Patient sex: M
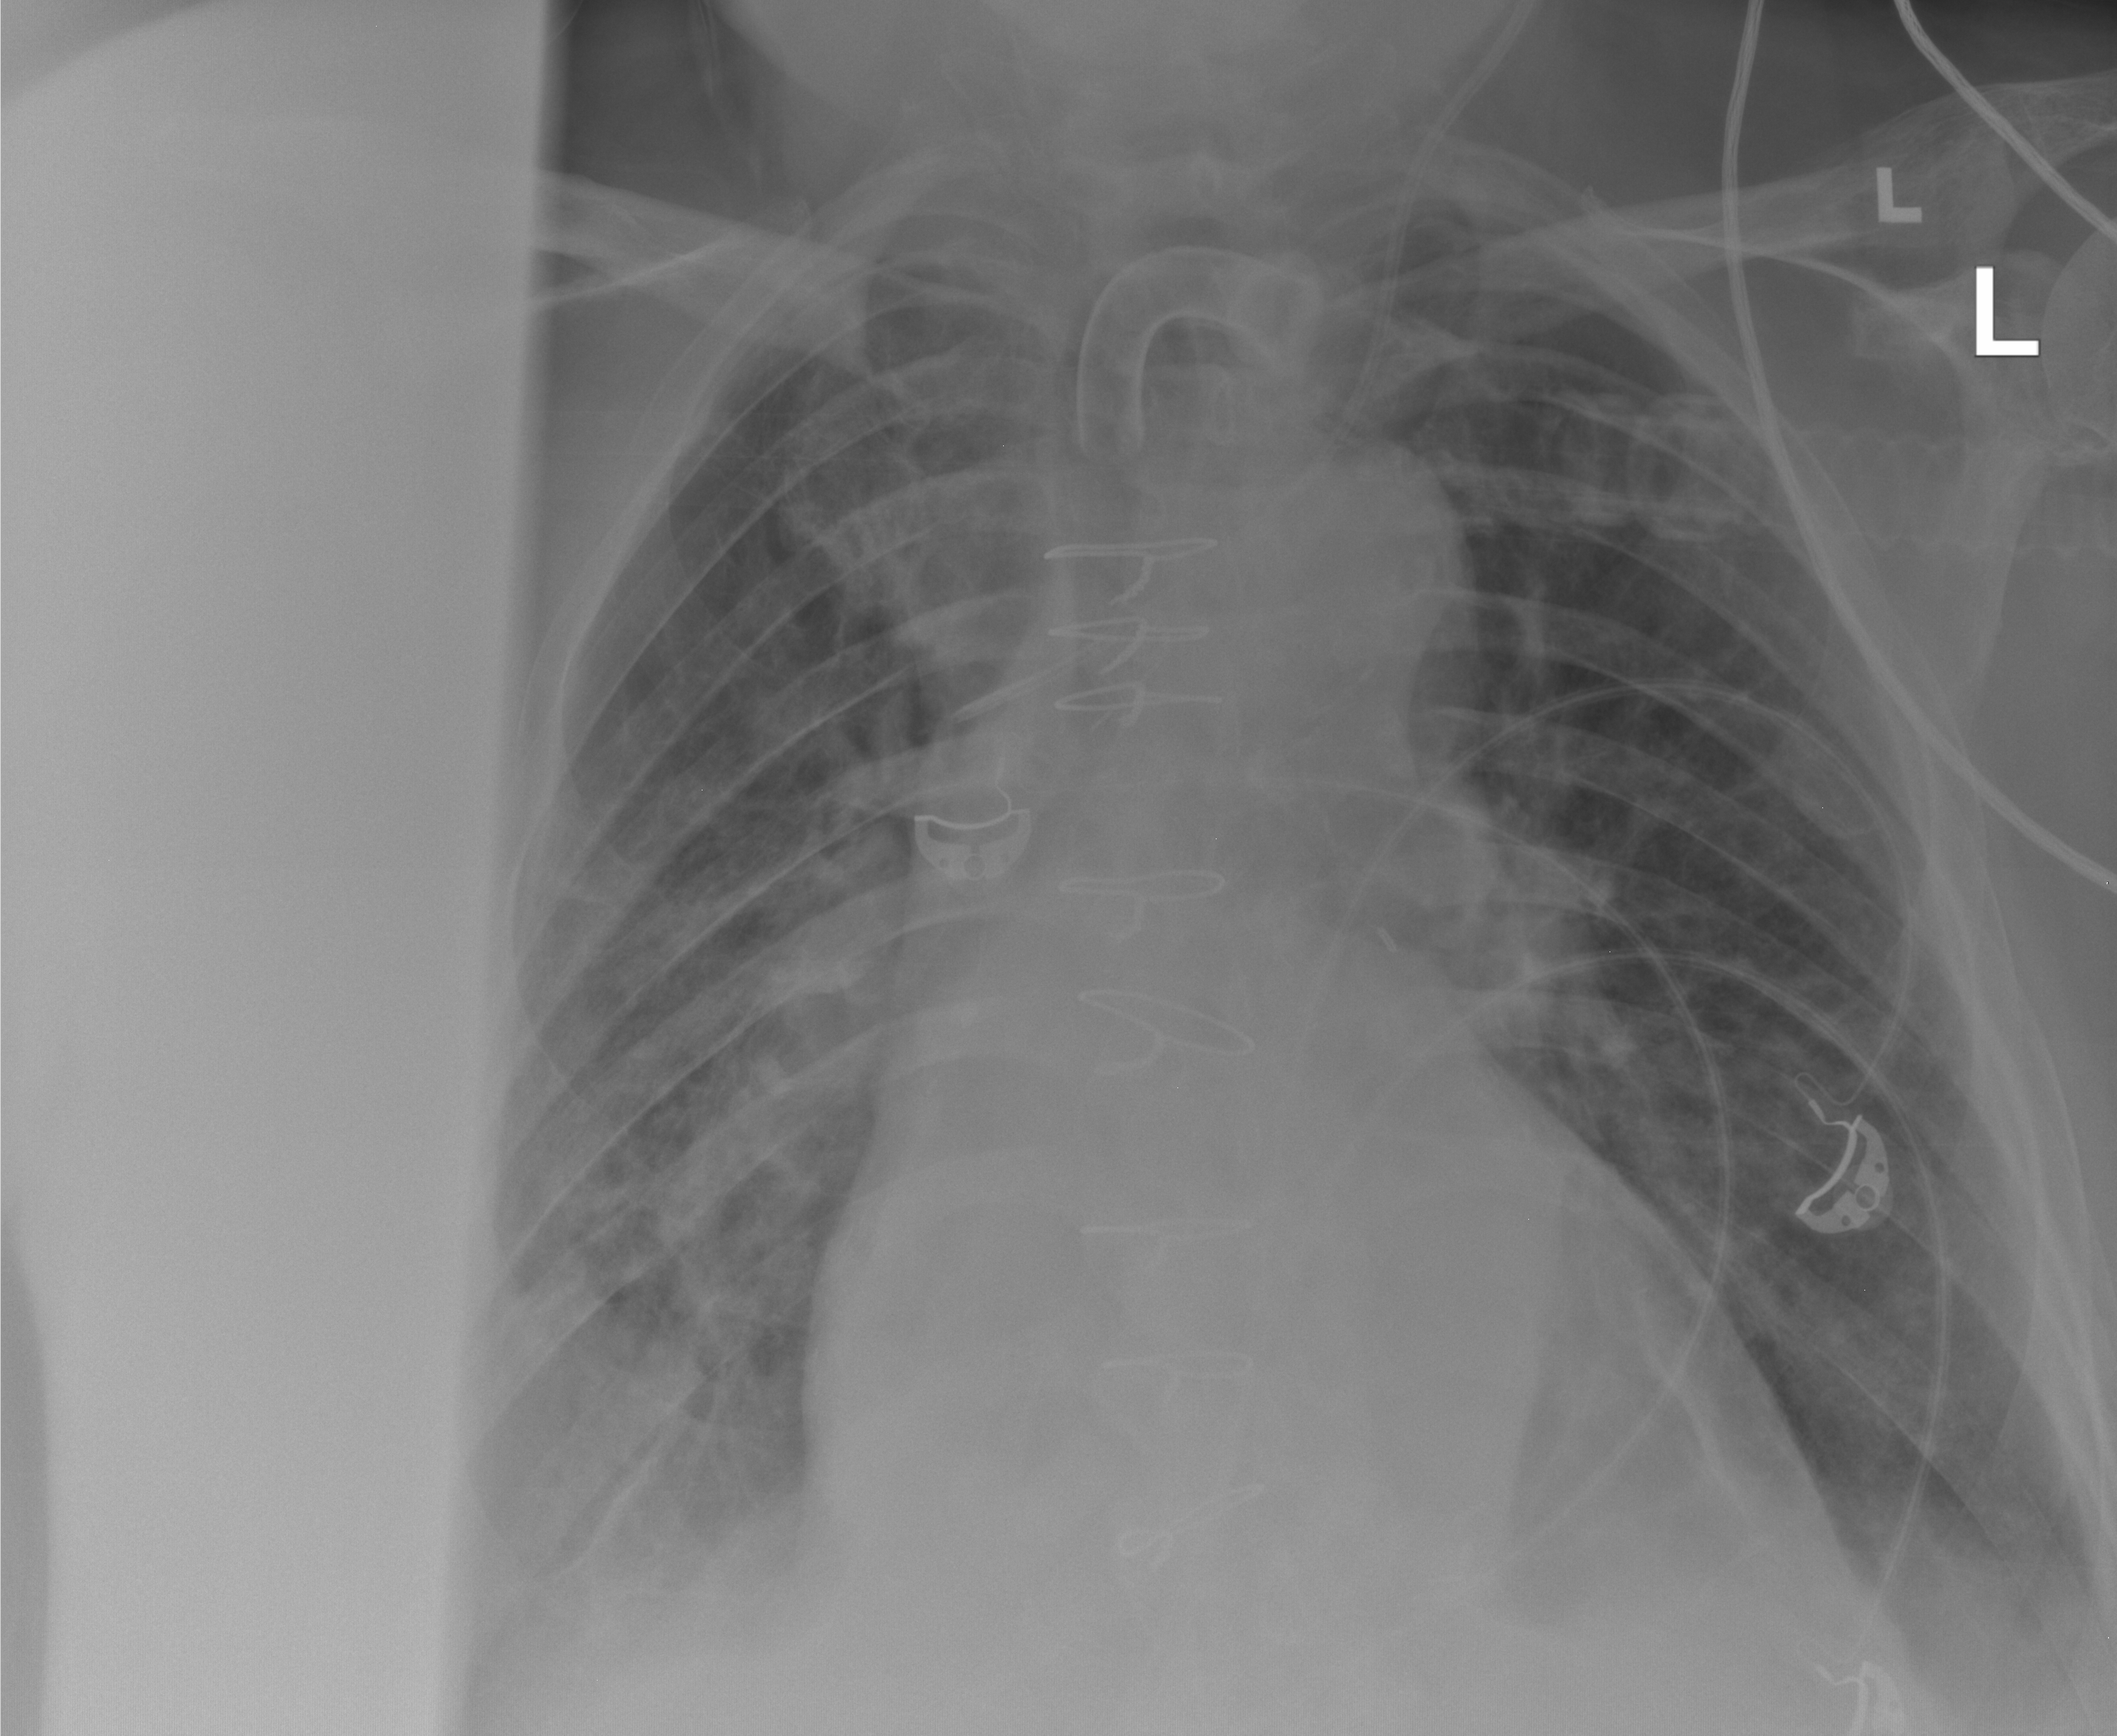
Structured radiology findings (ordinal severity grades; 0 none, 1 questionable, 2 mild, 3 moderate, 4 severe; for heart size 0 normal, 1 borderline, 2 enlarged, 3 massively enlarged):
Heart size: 2
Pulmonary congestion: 2
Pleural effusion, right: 3
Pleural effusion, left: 2
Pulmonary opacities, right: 2
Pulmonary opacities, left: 0
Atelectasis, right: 2
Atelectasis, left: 2